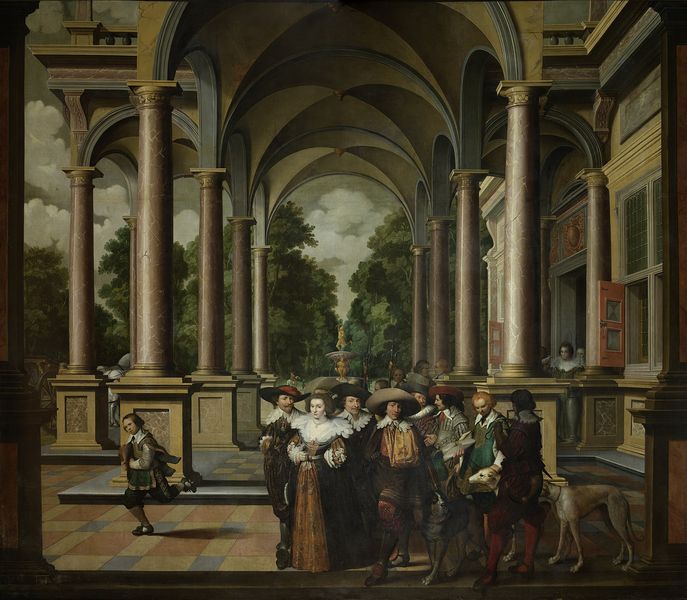
Titel: Een galerij. Onderdeel van een zevendelige kamerbeschildering.
Künstler: Dirck van Delen
Standort: Amsterdam
Institution: Rijksmuseum
Schlagwörter: baum, gemälde, himmel, mann, wolken, bäume, frauen, landschaft, menschen, damen, fenster, frankreich, frau, hut, hüte, männer, raum, säule, säulen, tür, dame, hund, hunde, gesellschaft, herren, architektur, barock, kragen, krägen, kirche, kind, wald, brunnen, garten, bogen, perspektive, laufen, halle, fensterladen, loggia, gewölbe, fliesen, herrscher, kapitell, hofgesellschaft, herrscherin, königin, postament, vorraum, vorhalle, bodenfliesen, 1650, 1590